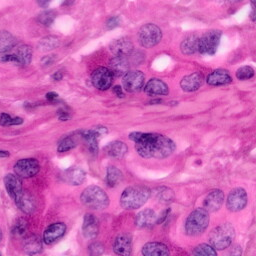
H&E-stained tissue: Pancreatic